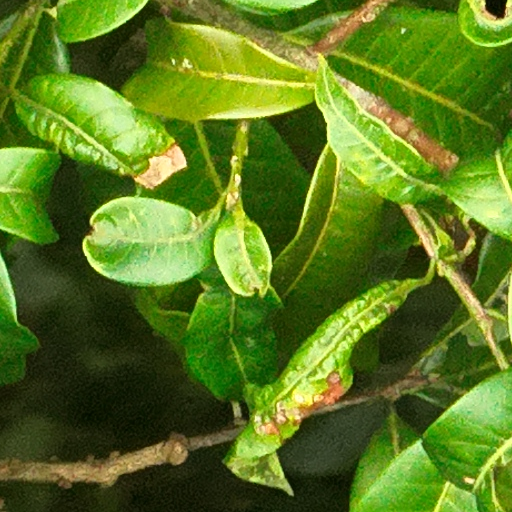
Species: Pouteria stipitata
GBIF accepted scientific name: Pouteria stipitata
Crown area (m\u00b2): 75.079